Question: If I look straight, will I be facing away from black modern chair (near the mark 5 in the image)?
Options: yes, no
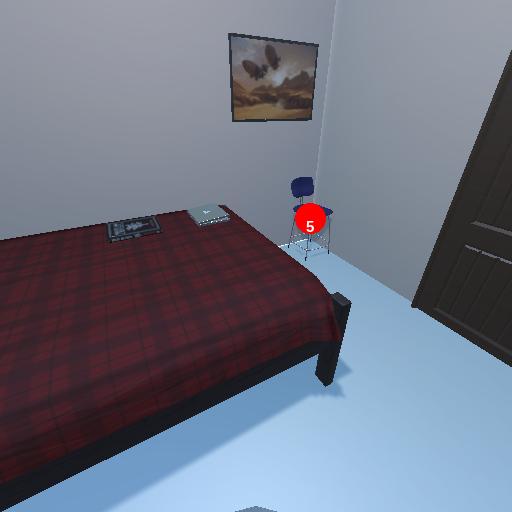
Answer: yes